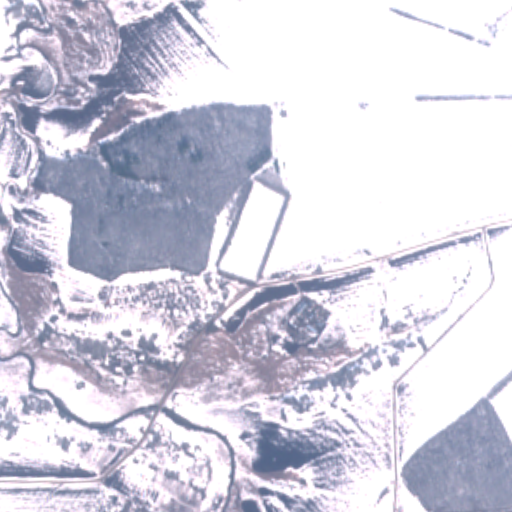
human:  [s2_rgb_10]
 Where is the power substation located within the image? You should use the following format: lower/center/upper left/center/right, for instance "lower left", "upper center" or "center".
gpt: The power substation is located in the center right of the image.
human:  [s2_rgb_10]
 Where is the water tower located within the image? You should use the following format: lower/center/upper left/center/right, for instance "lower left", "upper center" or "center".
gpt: The water tower is located in the center of the image.
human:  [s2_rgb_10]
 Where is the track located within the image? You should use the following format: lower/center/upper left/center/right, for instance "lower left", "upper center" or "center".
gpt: There is no track in the image.